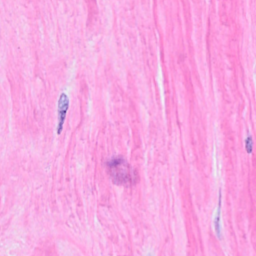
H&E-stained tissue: Breast